Question: IM having a JSON string like this
'''
[{"group_id":"1","group_name":"coupler system","subgroups":[{"group_id":"9","group_name":"core","subgroups":0},{"group_id":"10","group_name":"dual","subgroups":0}]},{"group_id":"2","group_name":"powersource\/engine","subgroups":[{"group_id":"11","group_name":"petrol","subgroups":[{"group_id":"13","group_name":"ECO-whisper","subgroups":[{"group_id":"15","group_name":"yes","subgroups":0},{"group_id":"16","group_name":"no","subgroups":0}]}]},{"group_id":"12","group_name":"electric","subgroups":[{"group_id":"14","group_name":"mains","subgroups":[{"group_id":"17","group_name":"220V","subgroups":0},{"group_id":"18","group_name":"110V","subgroups":0}]}]}]},{"group_id":"3","group_name":"tool connections","subgroups":[{"group_id":"19","group_name":"1(STO)","subgroups":0},{"group_id":"20","group_name":"2(MTO)","subgroups":0}]},{"group_id":"4","group_name":"oil content","subgroups":[{"group_id":"21","group_name":"2L?","subgroups":0},{"group_id":"22","group_name":"4L?","subgroups":0},{"group_id":"23","group_name":"6L?","subgroups":0}]},{"group_id":"5","group_name":"hose reels","subgroups":[{"group_id":"24","group_name":"no","subgroups":0},{"group_id":"25","group_name":"yes","subgroups":0}]},{"group_id":"6","group_name":"tool support + carry","subgroups":[{"group_id":"29","group_name":"no","subgroups":0},{"group_id":"30","group_name":"yes","subgroups":[{"group_id":"31","group_name":"wheelset","subgroups":[{"group_id":"32","group_name":"yes","subgroups":0},{"group_id":"33","group_name":"no","subgroups":0}]}]}]},{"group_id":"7","group_name":"weight","subgroups":[{"group_id":"34","group_name":"<=15?","subgroups":0},{"group_id":"35","group_name":"<=25?","subgroups":0},{"group_id":"36","group_name":"<=50?","subgroups":0},{"group_id":"37","group_name":"<=100?","subgroups":0}]},{"group_id":"8","group_name":"dimensions","subgroups":[{"group_id":"38","group_name":"SR10","subgroups":0},{"group_id":"39","group_name":"SR20","subgroups":0},{"group_id":"40","group_name":"SR31\/32","subgroups":0},{"group_id":"41","group_name":"SR40","subgroups":0},{"group_id":"42","group_name":"SR41\/42","subgroups":0}]}]
'''
I need to use Jquery to make this JSON to the valid HTML table structure as given below,How can i implement it

This is what i have tried so far..im struck with the recursive looping part
'''
<script type="text/javascript">
$(document).ready(function(){
var jsondata = jQuery.parseJSON($.trim($('#groupdata').html())); //the above JSON
var str = '';
str +='<table>';
str +='<tr>';
for(j=0;j<jsondata.length;j++){
str +='<td>'+jsondata[j]['group_name']+'</td>';
// here i want to call the same loop again if it has subgroups
}
str +=' </tr>';
str+='</table>';
$('#container').html(str);
});
</script>
'''
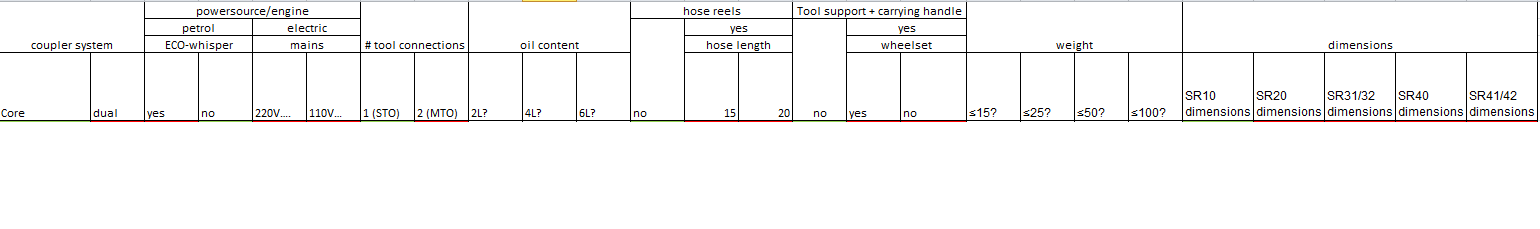
Answer: there are three parts to this:
- - -
When you have something like this you need to (a) simplify (b) break it down into its parts. Use simpler data to figure out the recursion and build some HTML. When that is working, introduce a subset of your real data, get that working, and so on.
A rough template. I'll use this json:
'''
var json = '[{ "first": "1", "second": "2", "sub": 0 },{ "first": "3", "second": "4", "sub": [{ "first": "3.1", "second": "3.2", "sub": 0 }] }]';
'''
to do recursion you have to break the "row builder" out into a separate function so that it call itself when it needs to.
something like below. You are going to have to work with it for your own data, adjust the html to be what you want etc. The first thing you need to do is understand it.
I don pretend this is perfect, and there may be performance improvements to be had, but this should get you headed in the right direction... happy parsing...
'''
$(document).ready(function () {
var data = $.parseJSON(json);
var html = "<table>";
var rows = recurse(data);
html += rows + "</table>";
document.write(html);
});
function recurse(data) {
var row = "";
for (var e in data) { //each object at this level
row += "<tr>";
row += "<td>" + data[e].first + "</td>";
row += "<td>" + data[e].second + "</td>";
row += "<td>";
if (data[e].sub.length == 1) {
var sub = "<table>";
sub += recurse(data[e].sub)
sub += "</table>";
row += sub;
}
row += "</td></tr>";
}
return row;
}
'''